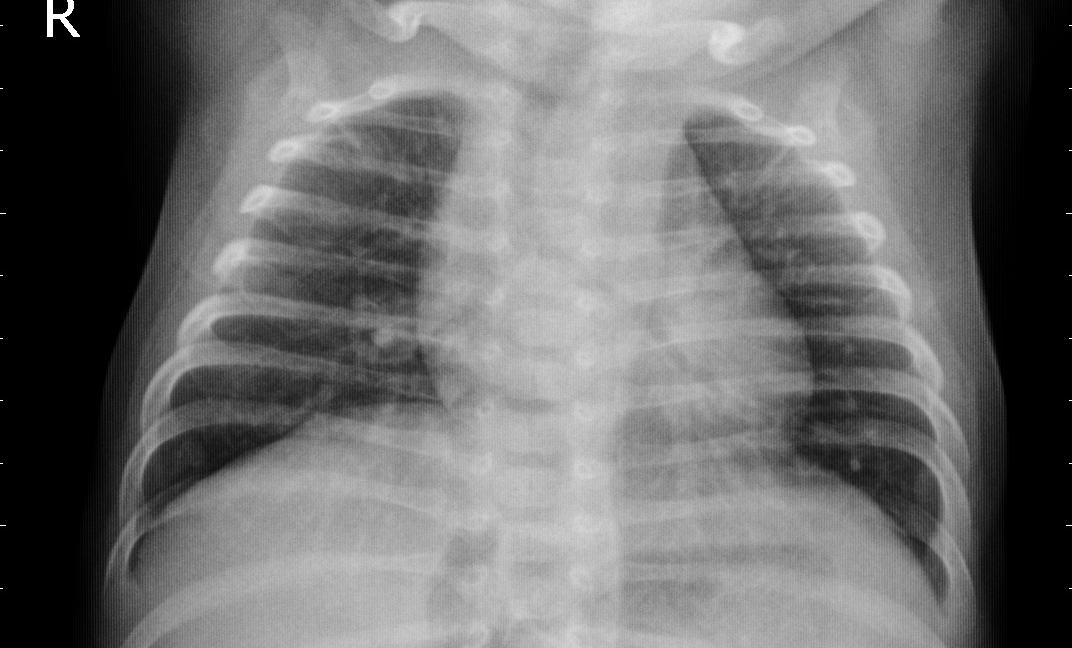
Diagnosis: PNEUMONIA